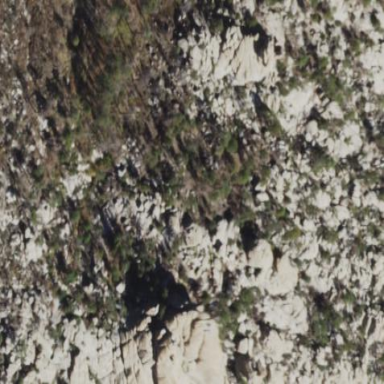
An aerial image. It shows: Landscape of bare rock.